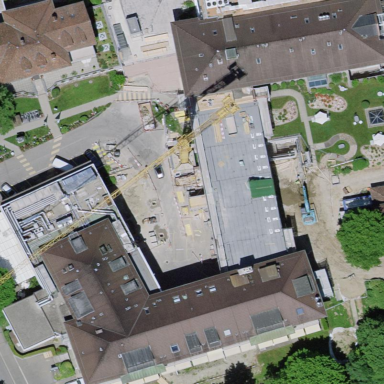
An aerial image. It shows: Hospital building.